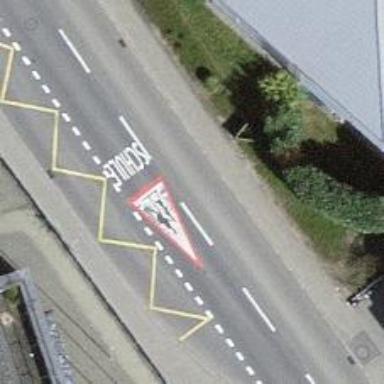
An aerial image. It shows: Bus stop with designated stop position for public transport.